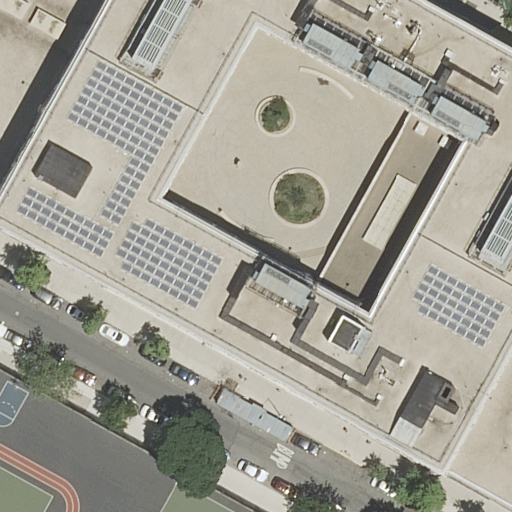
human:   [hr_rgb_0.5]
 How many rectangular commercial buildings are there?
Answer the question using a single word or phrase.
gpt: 0

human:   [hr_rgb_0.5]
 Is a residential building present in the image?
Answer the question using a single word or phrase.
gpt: no

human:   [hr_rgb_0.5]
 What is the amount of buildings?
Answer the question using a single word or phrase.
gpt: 1

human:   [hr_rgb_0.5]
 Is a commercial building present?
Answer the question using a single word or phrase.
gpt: no

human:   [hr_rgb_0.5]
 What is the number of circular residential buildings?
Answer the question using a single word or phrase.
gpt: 0

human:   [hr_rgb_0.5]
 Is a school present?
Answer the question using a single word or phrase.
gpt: yes

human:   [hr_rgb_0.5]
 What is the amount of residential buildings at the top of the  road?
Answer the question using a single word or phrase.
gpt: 0

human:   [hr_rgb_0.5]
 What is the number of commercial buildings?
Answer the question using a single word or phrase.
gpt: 0

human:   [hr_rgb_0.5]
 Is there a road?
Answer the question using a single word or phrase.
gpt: yes

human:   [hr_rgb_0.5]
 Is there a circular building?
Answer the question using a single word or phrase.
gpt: no

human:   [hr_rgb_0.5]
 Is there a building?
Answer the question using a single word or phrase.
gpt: yes

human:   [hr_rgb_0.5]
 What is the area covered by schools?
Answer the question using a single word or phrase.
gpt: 225m2

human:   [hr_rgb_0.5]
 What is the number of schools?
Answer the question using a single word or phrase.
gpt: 1

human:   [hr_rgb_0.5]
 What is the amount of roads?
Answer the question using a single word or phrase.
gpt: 1

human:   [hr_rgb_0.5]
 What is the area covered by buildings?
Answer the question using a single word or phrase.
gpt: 225m2

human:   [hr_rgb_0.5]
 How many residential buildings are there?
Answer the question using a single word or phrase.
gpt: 0

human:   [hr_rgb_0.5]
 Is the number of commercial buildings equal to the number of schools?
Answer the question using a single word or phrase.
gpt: no

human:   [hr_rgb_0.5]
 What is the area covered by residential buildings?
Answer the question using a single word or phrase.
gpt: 0m2

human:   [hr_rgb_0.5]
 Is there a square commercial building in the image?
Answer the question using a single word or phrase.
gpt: no

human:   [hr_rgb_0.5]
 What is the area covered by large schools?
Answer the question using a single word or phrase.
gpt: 0m2

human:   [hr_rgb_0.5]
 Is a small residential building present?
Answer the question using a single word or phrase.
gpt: no

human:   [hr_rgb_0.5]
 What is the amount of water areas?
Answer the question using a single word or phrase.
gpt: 0

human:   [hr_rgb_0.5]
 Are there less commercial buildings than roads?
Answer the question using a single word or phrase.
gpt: yes

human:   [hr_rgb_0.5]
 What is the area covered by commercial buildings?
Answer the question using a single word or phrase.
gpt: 0m2

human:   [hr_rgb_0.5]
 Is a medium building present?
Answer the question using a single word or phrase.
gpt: yes

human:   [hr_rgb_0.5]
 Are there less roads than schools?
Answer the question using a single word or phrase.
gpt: no

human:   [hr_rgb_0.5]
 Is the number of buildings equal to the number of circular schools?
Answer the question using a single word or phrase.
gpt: no

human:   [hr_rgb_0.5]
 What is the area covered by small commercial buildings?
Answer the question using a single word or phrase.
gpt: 0m2

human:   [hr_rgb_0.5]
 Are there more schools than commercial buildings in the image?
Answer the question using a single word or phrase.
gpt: yes

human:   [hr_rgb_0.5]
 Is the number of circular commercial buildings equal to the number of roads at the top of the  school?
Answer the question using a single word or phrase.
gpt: yes

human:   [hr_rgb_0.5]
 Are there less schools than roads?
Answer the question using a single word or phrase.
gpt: no

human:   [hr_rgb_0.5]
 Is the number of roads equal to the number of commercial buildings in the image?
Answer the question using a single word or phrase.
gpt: no

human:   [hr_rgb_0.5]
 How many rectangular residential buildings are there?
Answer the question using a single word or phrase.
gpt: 0

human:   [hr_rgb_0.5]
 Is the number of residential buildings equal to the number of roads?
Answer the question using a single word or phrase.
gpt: no

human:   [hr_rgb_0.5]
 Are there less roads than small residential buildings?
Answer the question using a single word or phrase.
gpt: no

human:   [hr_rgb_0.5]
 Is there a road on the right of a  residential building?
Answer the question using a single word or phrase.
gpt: no

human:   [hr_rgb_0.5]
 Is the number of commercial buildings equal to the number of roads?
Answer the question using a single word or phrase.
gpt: no

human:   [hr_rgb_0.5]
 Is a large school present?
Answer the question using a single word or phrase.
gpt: no

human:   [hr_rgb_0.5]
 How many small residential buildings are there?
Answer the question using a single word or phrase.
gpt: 0

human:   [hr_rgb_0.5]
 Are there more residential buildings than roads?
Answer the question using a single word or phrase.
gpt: no

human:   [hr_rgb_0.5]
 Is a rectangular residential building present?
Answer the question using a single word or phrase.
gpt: no

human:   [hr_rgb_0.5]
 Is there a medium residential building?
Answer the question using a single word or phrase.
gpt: no

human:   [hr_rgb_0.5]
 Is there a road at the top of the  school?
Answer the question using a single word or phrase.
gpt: no

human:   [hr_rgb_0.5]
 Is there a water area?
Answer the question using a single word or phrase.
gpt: no

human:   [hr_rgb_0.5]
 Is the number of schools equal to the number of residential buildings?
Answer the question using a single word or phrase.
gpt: no

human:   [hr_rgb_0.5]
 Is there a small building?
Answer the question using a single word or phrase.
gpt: no

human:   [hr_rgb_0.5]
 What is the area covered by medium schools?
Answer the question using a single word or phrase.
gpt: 225m2

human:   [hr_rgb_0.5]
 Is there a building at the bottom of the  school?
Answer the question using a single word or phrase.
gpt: no

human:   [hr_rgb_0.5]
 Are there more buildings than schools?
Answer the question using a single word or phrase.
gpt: no

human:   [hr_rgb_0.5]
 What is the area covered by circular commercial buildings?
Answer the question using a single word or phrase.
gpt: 0m2

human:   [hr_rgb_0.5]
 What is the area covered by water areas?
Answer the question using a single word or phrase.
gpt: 0m2

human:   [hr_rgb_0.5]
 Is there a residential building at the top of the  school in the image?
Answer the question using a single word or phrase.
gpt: no

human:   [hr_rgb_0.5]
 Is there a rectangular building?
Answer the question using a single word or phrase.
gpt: no

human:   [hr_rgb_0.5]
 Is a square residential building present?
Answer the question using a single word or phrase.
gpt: no

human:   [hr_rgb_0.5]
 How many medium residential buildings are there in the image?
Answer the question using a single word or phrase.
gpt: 0

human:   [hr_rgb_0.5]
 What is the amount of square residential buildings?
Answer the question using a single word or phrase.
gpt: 0

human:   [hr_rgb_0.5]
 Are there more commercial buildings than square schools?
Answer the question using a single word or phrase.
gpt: no

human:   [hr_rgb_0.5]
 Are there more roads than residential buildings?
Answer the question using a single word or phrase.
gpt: yes

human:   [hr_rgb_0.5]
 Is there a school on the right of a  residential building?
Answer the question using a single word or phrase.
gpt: no

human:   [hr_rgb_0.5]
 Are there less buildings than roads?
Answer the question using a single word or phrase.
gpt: no

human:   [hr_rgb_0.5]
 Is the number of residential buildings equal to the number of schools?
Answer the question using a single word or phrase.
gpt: no

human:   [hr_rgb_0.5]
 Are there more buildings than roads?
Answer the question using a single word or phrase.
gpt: no

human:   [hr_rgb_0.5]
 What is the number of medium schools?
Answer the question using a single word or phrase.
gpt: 1

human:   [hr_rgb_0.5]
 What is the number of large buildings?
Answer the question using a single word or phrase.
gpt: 0